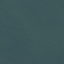
Label: SeaLake